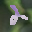
Label: 2